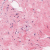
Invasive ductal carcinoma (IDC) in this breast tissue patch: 0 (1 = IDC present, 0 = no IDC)